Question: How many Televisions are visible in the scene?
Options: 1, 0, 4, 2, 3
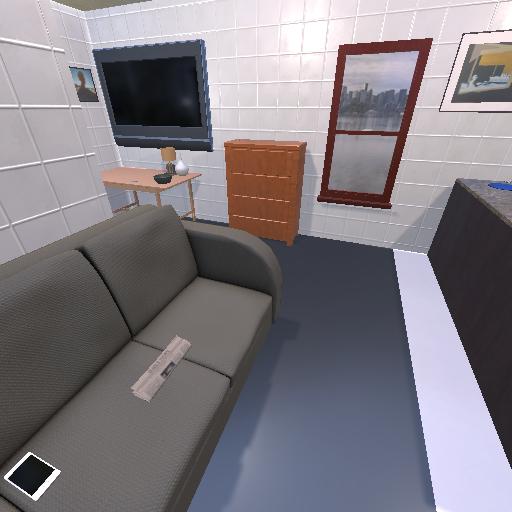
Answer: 1